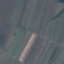
Land use / land cover: AnnualCrop